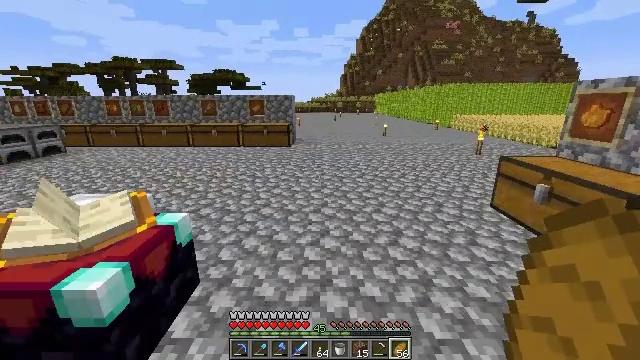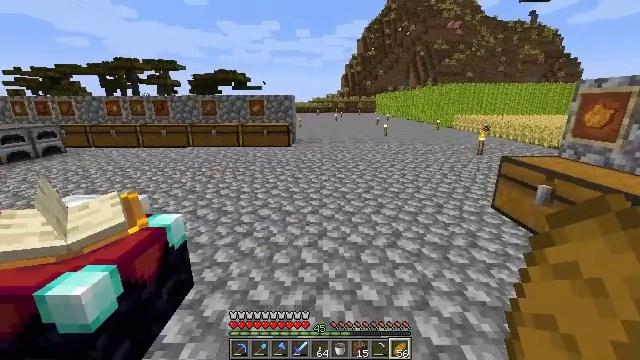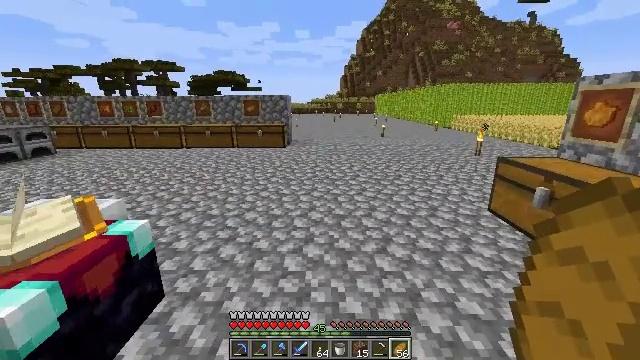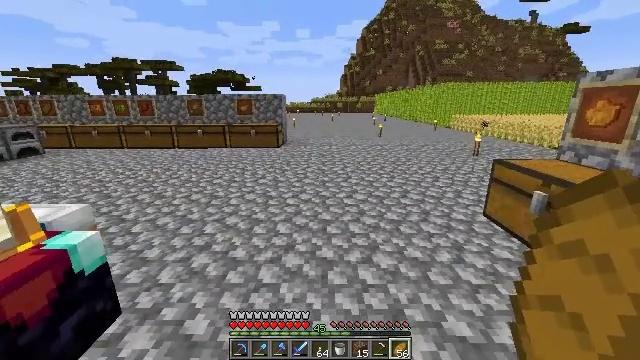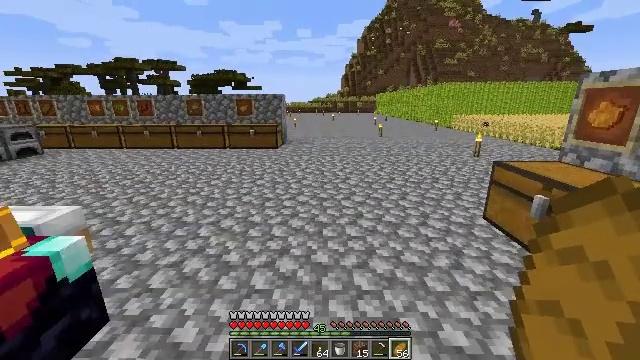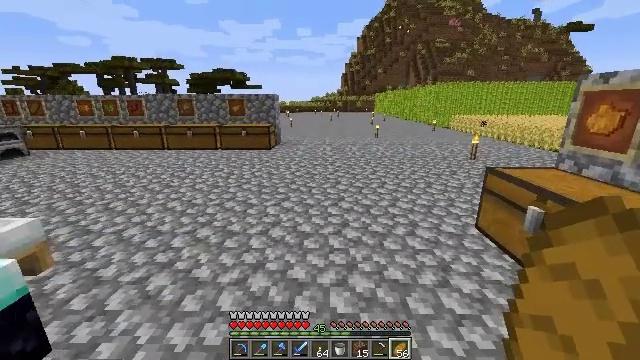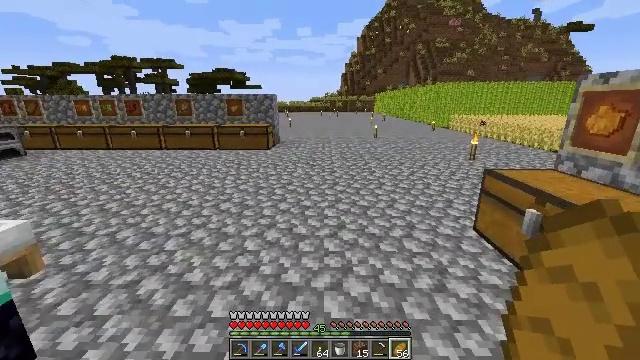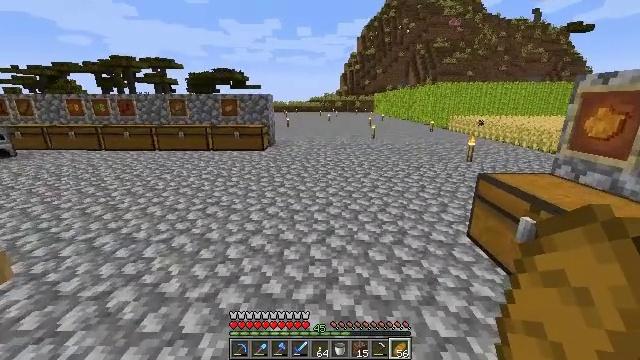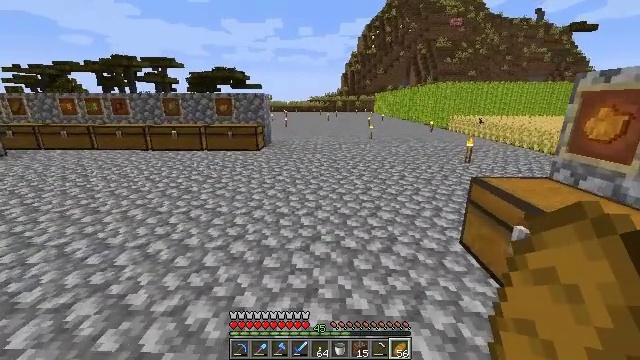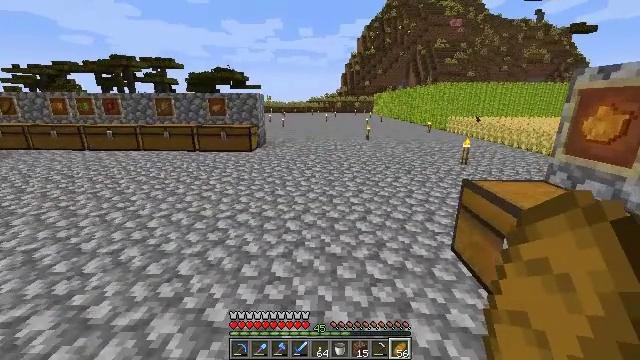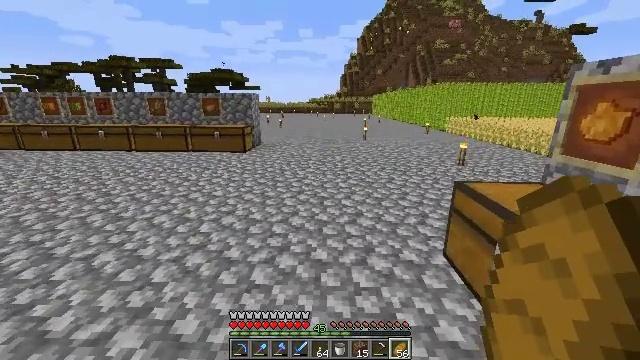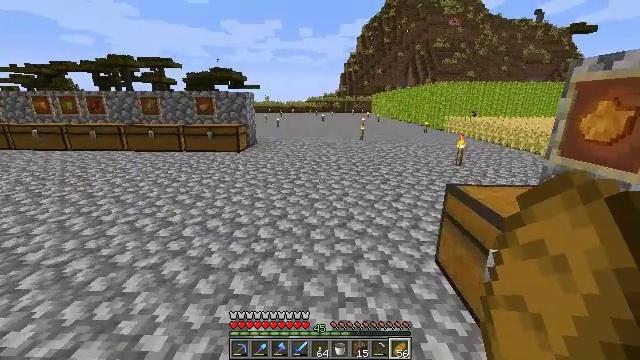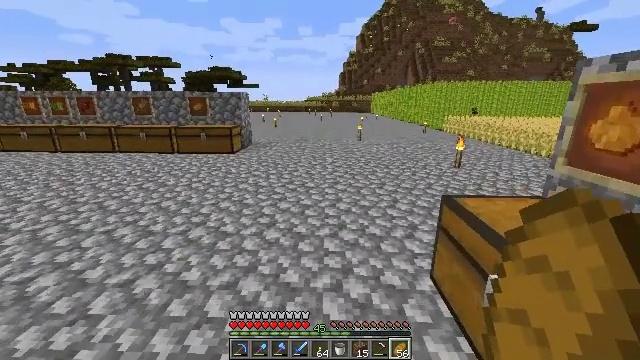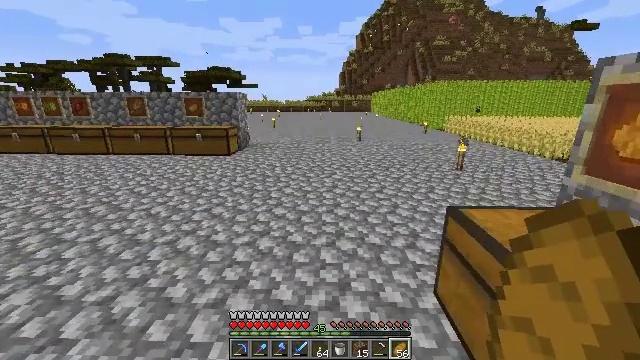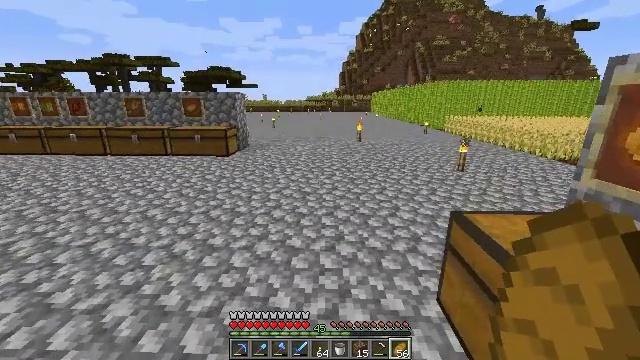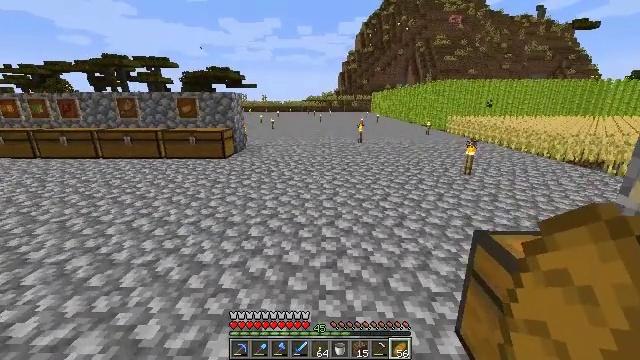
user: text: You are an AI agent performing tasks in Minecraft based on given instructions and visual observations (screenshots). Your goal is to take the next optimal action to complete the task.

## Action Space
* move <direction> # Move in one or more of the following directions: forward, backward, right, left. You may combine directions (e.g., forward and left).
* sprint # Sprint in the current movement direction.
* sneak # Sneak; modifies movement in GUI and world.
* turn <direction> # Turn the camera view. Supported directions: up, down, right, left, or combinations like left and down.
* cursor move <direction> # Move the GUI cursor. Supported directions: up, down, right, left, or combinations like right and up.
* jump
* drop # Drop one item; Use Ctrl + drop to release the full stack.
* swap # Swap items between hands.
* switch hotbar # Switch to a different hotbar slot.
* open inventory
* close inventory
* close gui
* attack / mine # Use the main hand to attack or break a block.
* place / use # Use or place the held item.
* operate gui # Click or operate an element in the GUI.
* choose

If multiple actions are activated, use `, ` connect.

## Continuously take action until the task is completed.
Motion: motion action
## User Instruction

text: Attack the lime bed to recycle it.
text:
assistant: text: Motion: move forward and move right
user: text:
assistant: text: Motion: move forward and move right
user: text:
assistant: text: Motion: move forward and move right
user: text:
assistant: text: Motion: move forward and move right
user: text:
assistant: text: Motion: move forward and move right
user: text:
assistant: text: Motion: move forward and move right
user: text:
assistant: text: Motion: move forward and move right
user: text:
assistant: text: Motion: move forward and move right
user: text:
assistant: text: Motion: move forward and move right
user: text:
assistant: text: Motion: move forward and move right
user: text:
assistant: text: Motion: move forward and move right
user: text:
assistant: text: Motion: move forward
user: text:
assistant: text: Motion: move forward
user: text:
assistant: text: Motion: move forward
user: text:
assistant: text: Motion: move forward
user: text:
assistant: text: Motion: move forward
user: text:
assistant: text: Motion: move forward
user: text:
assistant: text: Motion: move forward
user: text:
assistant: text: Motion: move forward
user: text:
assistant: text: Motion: move forward
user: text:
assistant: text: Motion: move forward
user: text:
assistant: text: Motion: move forward
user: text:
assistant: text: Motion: move forward
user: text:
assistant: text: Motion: move forward
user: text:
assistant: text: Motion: move forward
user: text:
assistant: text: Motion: move forward
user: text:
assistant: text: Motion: move forward, turn left
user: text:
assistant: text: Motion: move forward, turn left
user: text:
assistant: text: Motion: move forward, turn left
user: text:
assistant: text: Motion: move forward, turn left